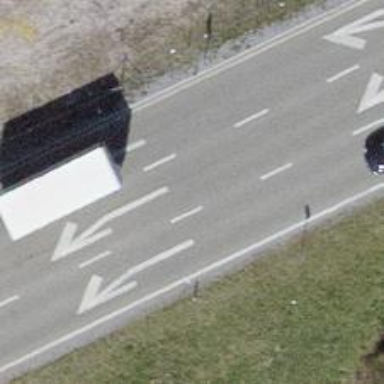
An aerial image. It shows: Asphalt motorway link.